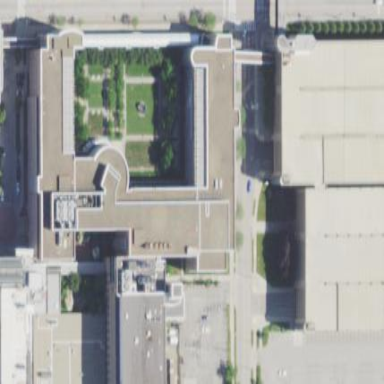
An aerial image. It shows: Hospital building also serving as research institute.